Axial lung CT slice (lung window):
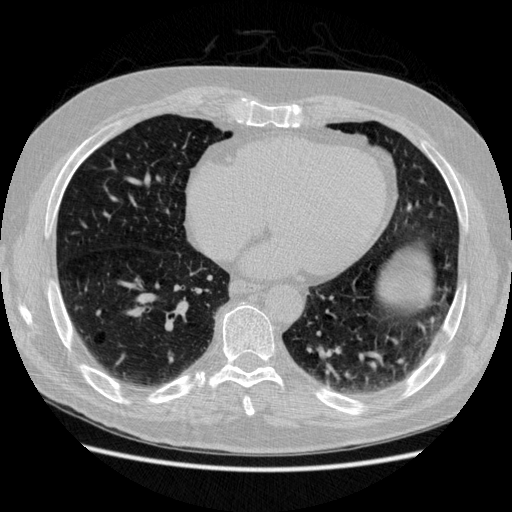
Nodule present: no